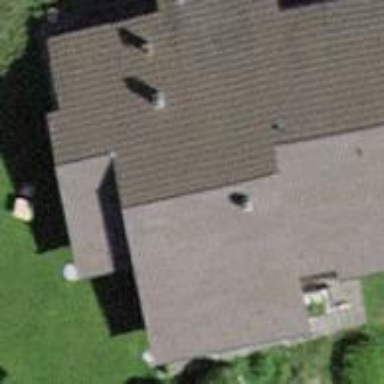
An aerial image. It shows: Simple and straightforward house.